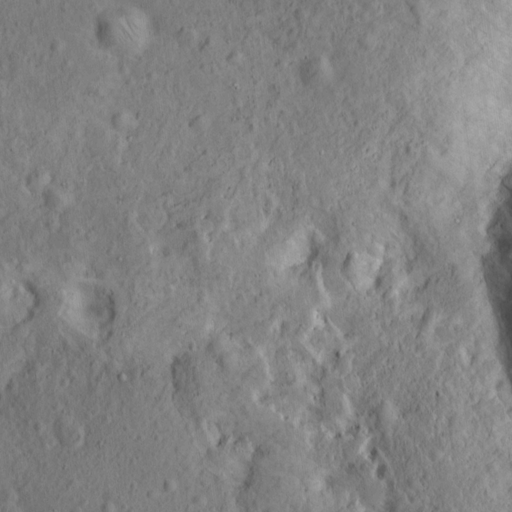
Objects detected: cone